Field crop: maize
Growth stage: 2
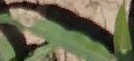
Species: maize